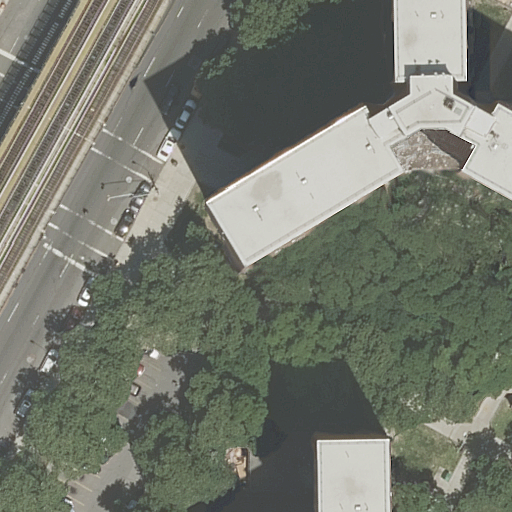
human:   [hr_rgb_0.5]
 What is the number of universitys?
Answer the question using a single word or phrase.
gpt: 1

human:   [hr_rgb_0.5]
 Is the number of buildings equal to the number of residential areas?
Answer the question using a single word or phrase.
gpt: no

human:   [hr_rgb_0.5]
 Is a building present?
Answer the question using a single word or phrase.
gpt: yes

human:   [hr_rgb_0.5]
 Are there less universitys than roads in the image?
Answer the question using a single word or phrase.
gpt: yes

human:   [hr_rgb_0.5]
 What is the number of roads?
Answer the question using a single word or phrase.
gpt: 3

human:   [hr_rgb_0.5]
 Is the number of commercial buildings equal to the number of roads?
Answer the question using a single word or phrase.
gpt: no

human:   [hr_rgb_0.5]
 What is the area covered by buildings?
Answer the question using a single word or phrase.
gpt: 1438m2

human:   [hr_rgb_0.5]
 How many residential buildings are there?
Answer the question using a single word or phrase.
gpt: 2

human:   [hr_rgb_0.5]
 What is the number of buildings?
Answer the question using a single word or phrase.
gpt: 2

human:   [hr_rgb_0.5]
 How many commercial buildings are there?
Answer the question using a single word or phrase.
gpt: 0

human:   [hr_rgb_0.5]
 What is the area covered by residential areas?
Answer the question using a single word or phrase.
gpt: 4140m2

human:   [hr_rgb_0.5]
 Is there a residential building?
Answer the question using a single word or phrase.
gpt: yes

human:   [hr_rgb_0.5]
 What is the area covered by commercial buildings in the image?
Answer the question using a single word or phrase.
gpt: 0m2

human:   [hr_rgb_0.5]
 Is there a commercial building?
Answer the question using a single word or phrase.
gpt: no

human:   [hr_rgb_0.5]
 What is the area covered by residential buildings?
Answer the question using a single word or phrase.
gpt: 1438m2

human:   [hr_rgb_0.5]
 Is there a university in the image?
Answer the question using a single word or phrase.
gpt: yes

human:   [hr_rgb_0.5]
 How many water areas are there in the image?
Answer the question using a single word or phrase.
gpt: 0

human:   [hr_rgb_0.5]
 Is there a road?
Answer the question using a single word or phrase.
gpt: yes

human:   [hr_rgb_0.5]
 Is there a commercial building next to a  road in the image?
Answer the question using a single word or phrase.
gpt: no

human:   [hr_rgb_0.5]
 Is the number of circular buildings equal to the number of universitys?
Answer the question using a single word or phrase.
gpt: no

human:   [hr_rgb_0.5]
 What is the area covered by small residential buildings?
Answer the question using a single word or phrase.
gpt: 0m2

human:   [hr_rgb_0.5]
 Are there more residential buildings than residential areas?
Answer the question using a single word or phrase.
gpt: yes

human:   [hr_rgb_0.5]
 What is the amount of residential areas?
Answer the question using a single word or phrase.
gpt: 1

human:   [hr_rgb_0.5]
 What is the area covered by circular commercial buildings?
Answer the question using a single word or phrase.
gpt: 0m2

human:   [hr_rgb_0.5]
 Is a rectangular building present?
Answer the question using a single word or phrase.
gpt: no

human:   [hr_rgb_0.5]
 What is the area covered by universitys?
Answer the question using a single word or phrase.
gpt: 10640m2

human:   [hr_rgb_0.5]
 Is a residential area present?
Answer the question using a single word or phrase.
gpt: yes

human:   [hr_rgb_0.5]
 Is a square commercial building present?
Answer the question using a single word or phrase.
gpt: no

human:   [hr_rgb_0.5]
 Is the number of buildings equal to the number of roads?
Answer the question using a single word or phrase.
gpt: no

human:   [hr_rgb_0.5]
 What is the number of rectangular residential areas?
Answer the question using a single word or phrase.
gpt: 1

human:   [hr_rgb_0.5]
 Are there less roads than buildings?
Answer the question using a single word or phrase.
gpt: no

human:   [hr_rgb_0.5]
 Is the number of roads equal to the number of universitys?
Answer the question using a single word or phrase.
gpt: no

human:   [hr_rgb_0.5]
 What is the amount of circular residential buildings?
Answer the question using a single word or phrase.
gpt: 0

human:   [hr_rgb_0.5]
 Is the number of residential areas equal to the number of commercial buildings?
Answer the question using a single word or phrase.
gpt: no

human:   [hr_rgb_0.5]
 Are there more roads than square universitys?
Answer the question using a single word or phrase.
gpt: yes

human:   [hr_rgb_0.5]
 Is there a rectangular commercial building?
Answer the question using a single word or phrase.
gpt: no

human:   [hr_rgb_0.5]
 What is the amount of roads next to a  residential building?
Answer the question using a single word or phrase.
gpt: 3

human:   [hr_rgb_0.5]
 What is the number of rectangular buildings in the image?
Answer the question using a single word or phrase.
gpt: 0

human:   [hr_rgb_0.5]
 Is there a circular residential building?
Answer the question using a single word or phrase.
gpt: no

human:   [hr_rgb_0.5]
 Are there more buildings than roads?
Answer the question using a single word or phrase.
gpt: no

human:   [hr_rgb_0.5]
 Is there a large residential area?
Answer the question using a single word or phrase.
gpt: yes

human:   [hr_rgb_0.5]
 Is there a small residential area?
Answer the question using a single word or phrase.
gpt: no

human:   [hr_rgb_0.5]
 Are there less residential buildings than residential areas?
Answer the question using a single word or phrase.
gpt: no

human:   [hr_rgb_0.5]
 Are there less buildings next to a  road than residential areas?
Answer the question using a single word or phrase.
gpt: no

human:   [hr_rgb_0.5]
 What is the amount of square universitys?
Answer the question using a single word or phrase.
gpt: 0

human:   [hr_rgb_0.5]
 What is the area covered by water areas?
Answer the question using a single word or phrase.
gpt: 0m2

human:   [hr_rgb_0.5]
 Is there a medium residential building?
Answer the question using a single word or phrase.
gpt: yes

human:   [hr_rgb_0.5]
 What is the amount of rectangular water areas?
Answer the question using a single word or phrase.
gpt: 0

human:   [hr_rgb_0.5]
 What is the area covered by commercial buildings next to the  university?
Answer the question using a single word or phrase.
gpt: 0m2

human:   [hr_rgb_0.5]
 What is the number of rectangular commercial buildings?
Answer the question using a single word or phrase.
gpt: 0

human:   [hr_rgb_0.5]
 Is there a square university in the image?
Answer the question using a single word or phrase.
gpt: no

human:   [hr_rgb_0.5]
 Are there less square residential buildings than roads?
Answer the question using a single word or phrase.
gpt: yes

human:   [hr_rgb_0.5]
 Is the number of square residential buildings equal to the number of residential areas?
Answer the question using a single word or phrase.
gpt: no

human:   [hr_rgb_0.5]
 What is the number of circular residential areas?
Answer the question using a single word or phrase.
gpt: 0

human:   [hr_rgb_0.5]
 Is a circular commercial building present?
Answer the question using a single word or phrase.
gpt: no

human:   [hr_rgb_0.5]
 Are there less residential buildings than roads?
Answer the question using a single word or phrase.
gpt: yes

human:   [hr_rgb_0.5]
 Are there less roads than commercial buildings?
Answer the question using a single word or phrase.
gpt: no

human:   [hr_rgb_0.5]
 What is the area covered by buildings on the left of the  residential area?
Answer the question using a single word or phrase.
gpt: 1438m2

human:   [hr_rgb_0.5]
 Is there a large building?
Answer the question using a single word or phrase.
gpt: yes

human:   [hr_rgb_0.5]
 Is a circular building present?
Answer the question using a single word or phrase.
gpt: no

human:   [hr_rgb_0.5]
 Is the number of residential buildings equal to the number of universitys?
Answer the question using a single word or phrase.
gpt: no

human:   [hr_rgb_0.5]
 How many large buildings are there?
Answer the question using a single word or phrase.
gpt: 1

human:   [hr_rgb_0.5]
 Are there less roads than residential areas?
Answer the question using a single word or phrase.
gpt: no

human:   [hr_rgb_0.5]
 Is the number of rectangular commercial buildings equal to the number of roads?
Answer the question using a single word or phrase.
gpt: no